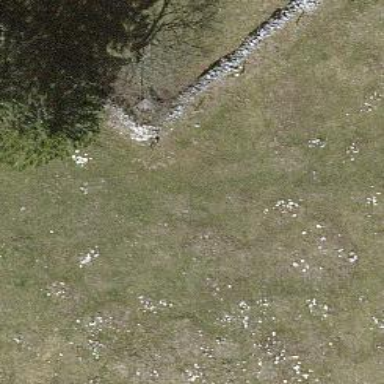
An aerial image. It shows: Wall barrier.